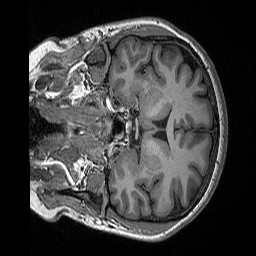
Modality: T1w
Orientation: coronal
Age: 29
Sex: female
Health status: healthy
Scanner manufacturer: siemens
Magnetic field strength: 3 T
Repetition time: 2.3 s
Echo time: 0.00298 s